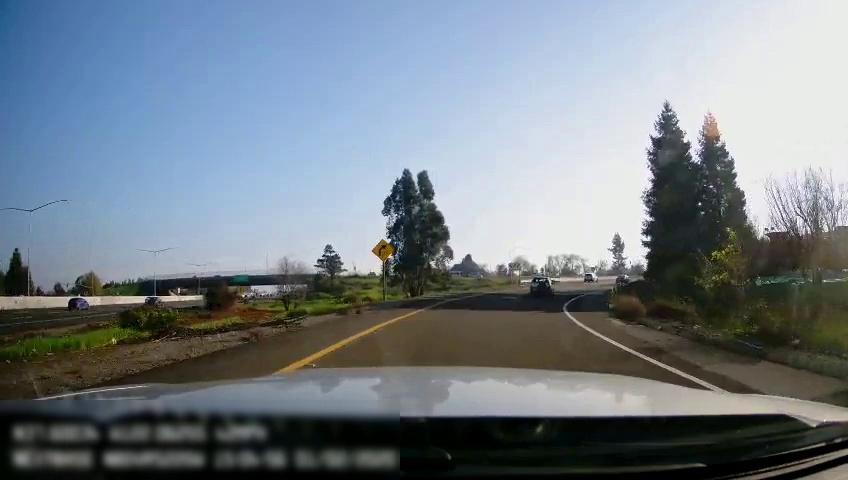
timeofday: Day
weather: Sunny
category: Drivable Space
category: Drivable Space
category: Vehicles | Car
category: Vehicles | SUV
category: Vehicles | SUV
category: Vehicles | Car
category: Vehicles | SUV
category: Lanes | Current Lane
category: Lanes | Alternate Lane
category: Lanes | Alternate Lane
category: Traffic | Signs
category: Traffic | Signs
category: Traffic | Signs